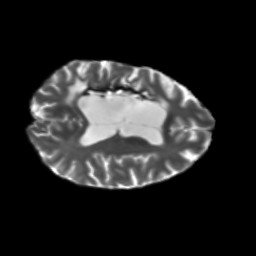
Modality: T2w
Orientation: axial
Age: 31
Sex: female
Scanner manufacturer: siemens
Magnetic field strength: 3 T
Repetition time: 5.25 s
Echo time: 0.08 s